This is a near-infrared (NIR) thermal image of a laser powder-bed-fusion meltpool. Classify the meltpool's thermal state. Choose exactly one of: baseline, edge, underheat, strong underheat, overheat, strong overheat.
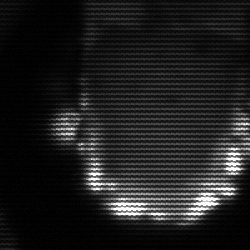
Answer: baseline